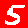
Digit: 5